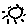
Label: sun